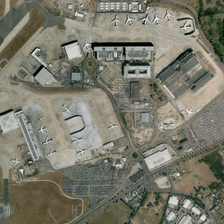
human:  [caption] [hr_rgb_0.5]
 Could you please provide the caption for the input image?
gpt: a lot of airplanes are parked in this complex airport surrounded by farmland .

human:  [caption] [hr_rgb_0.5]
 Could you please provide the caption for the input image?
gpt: numerous airplanes are parked at this grand airport, made up of several terminal buildings .

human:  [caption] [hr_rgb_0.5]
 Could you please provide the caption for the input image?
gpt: numerous airplanes are parked at this grand airport, made up of several terminal buildings .

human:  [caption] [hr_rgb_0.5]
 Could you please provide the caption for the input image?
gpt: many planes and buildings are in an airport .

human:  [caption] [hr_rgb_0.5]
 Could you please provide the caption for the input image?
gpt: many planes and buildings are in an airport .